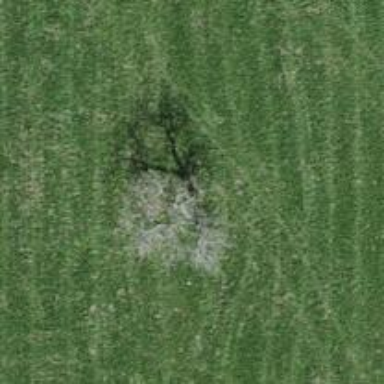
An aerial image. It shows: Single tag "natural: tree."